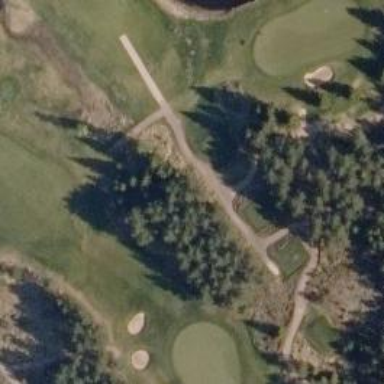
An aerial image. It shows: Service road designated as golf cart path.